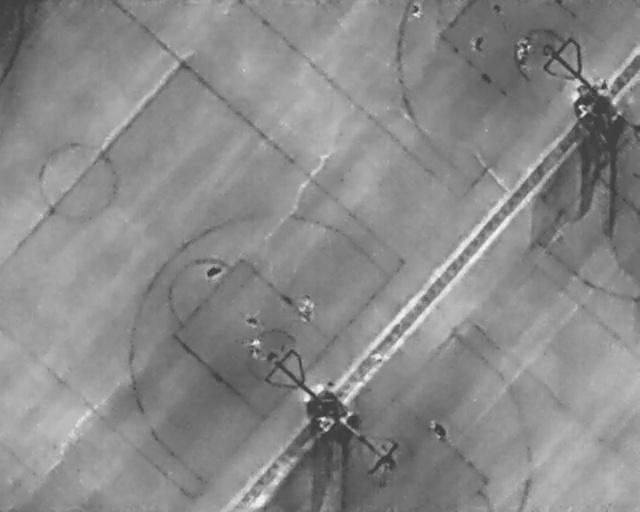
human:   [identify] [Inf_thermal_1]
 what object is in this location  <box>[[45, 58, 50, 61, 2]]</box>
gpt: <ref>1 large person at the center</ref>

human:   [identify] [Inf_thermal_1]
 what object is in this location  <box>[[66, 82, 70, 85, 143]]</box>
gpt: <ref>1 medium person at the bottom</ref>

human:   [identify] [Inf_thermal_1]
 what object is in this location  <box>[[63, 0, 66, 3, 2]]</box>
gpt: <ref>1 medium person at the top</ref>